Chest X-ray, PA view. Patient: 31 years old, sex F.
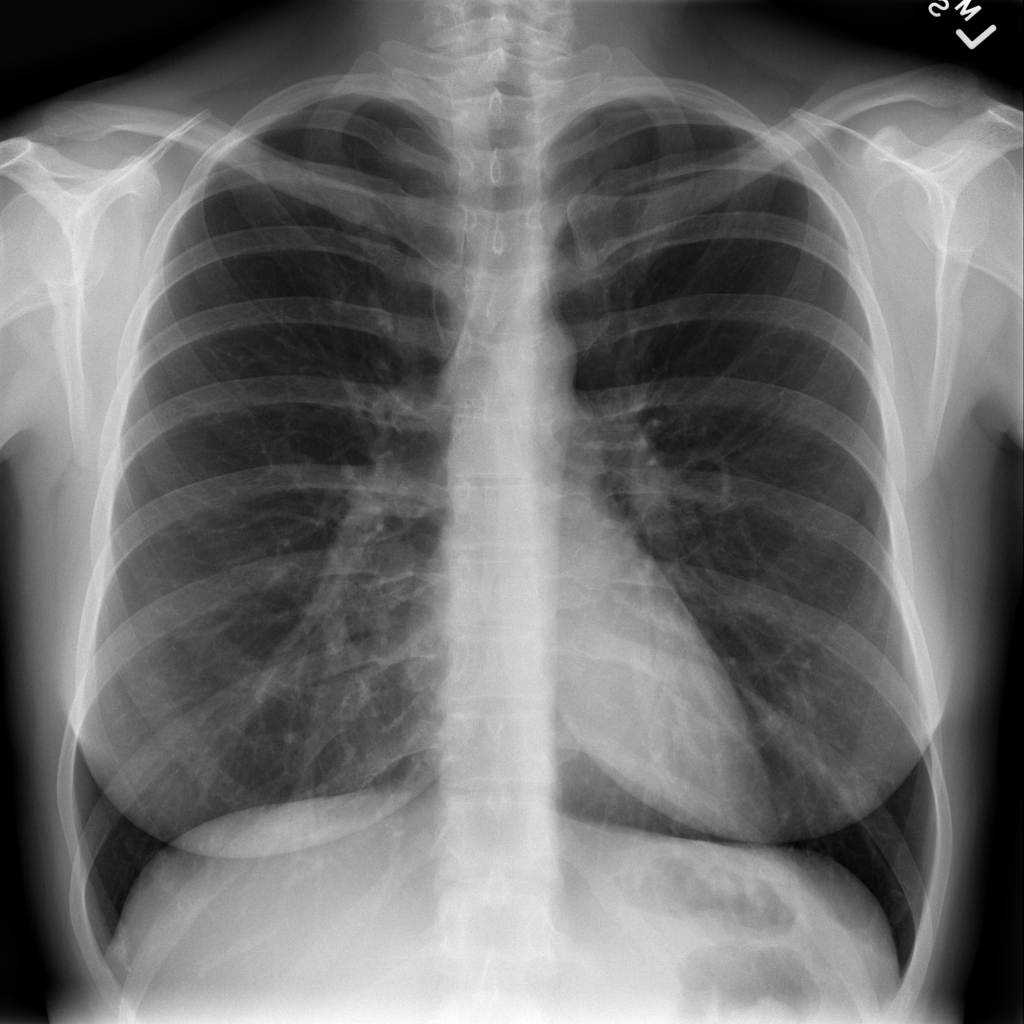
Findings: No Finding